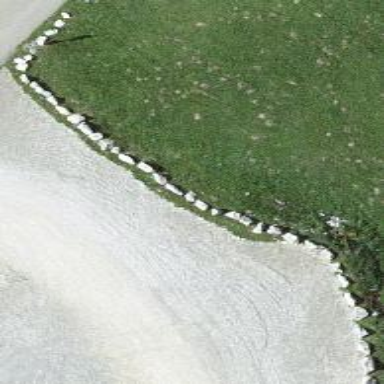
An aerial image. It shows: Block barrier.